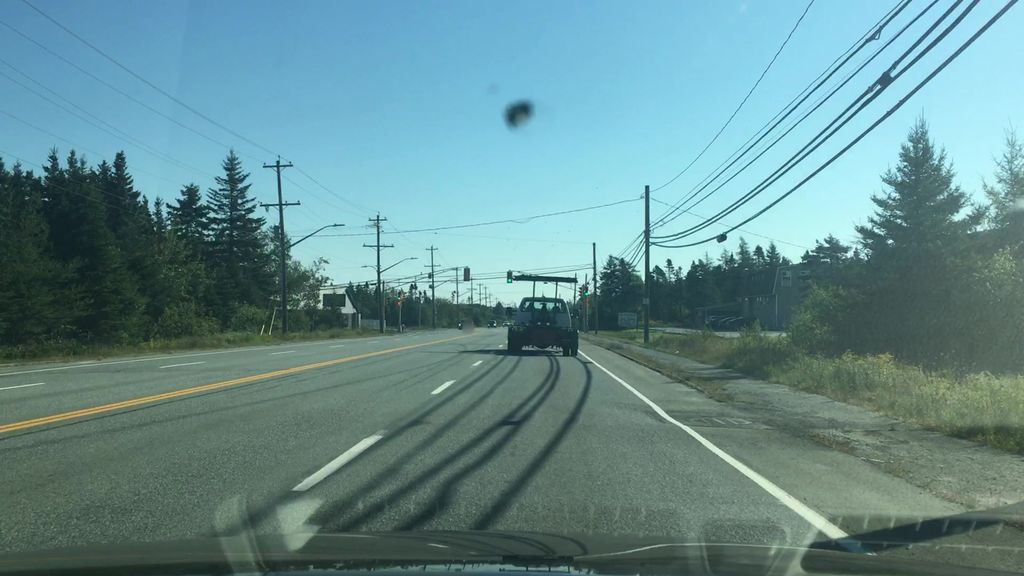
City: halifax